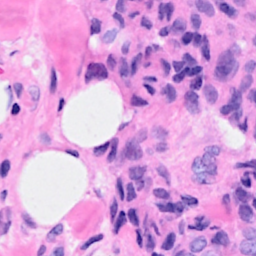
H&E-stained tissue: Breast